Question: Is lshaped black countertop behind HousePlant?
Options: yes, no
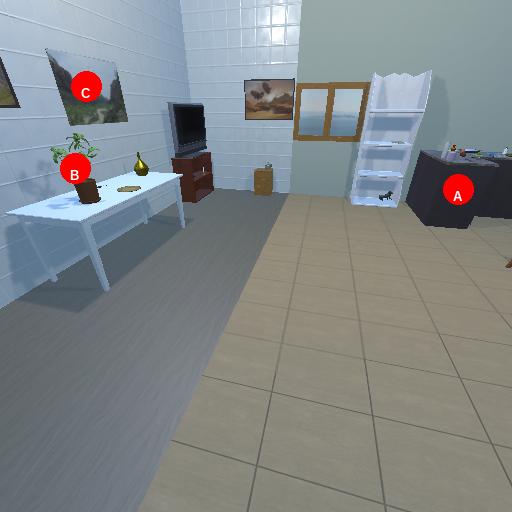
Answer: yes